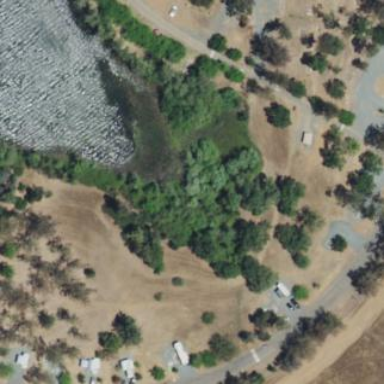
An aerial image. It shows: Campsite suitable for caravans.